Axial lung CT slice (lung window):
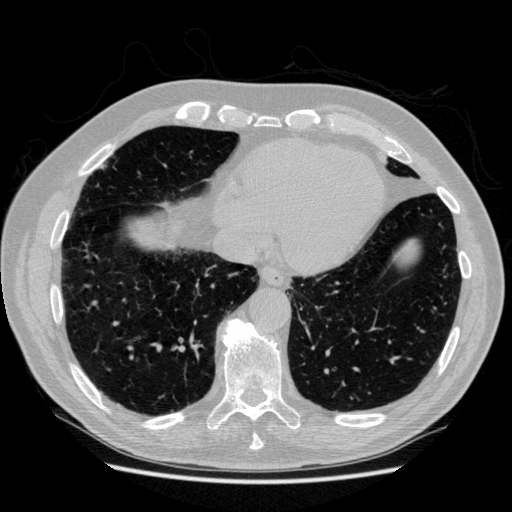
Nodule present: no